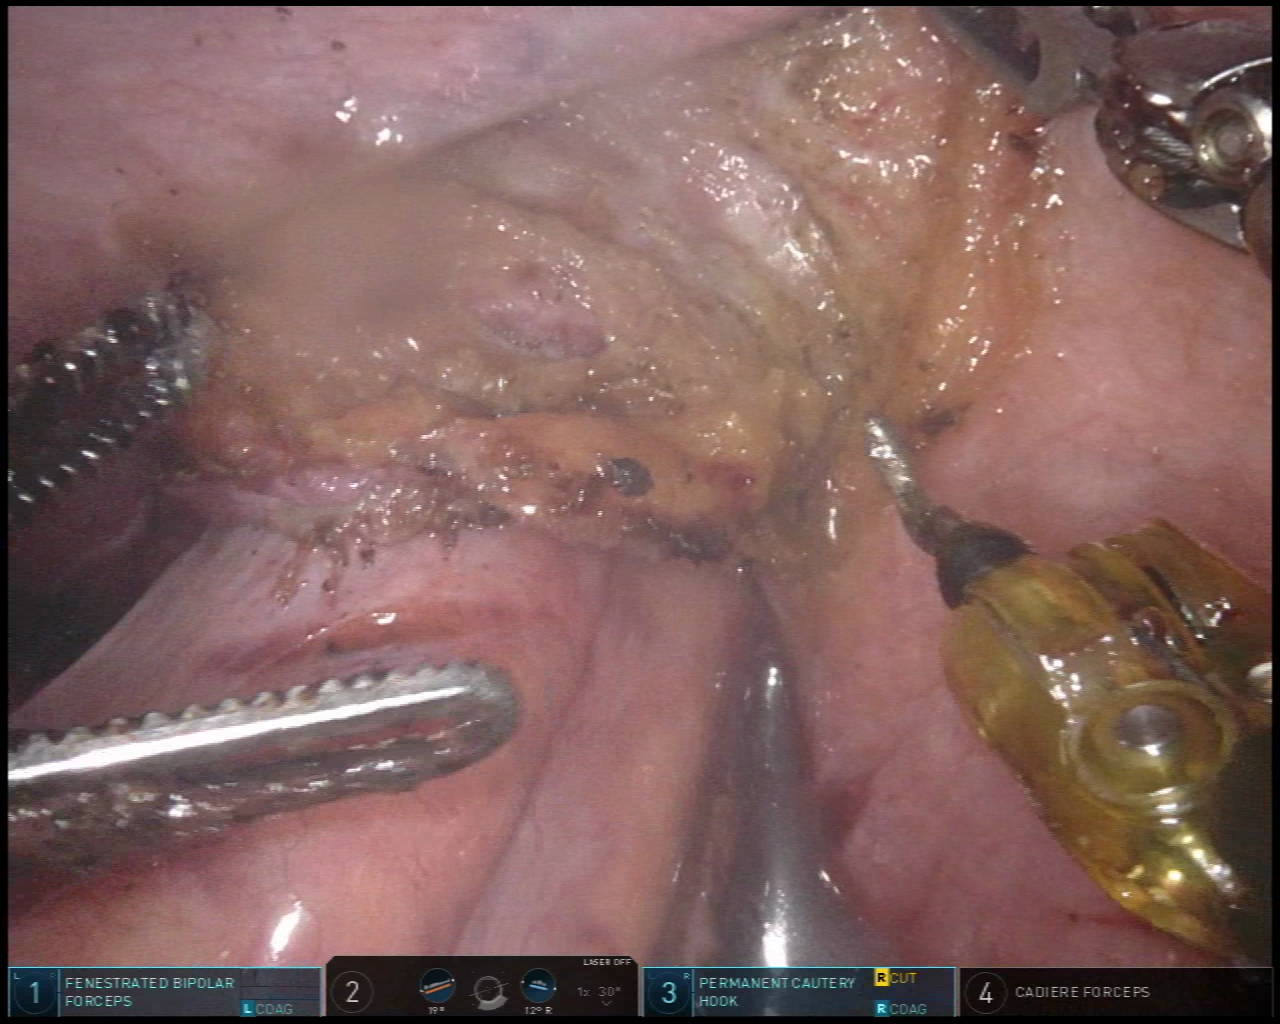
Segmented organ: vesicular_glands
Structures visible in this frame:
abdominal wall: no
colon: no
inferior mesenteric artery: no
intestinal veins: no
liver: no
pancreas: no
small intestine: no
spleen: no
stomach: no
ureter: no
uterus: no
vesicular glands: yes